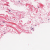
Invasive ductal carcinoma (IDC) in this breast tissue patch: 0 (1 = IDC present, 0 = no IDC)